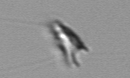
Label: Chrysochromulina_lanceolata